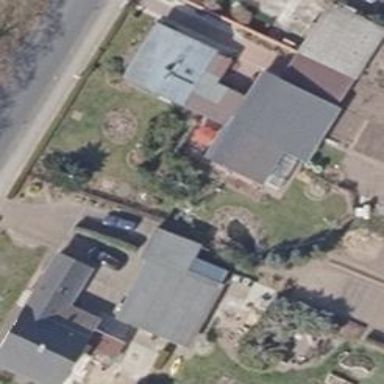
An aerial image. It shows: Simple house.